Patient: sex F, age 46
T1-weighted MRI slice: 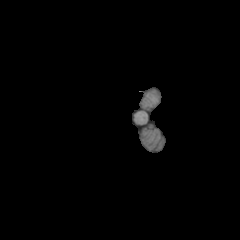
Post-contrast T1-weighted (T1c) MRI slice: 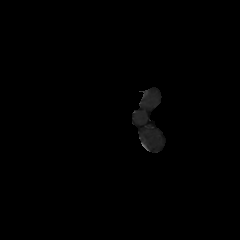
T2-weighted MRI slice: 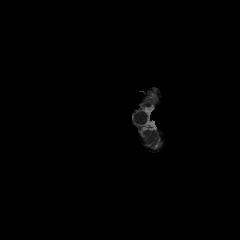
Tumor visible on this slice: no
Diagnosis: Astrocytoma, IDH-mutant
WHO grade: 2